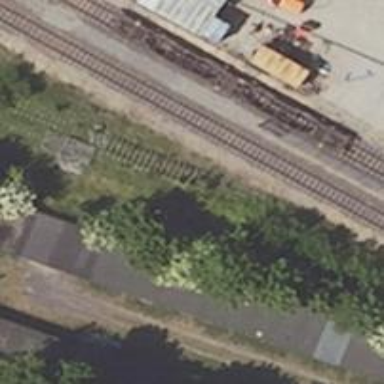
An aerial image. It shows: Abandoned railway yard is depicted.